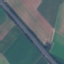
Land use / land cover: Highway